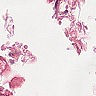
Metastatic tissue present: no